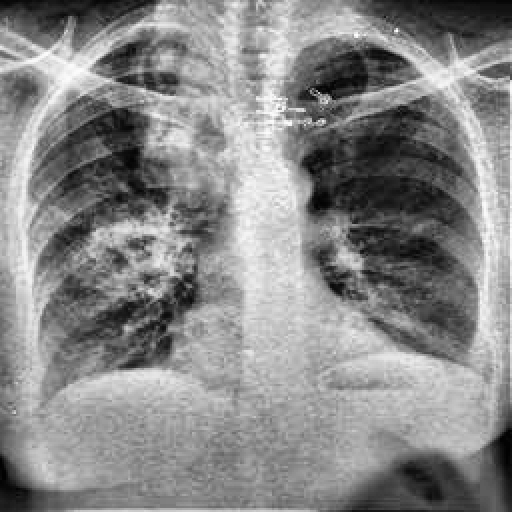
Finding: TUBERCULOSIS